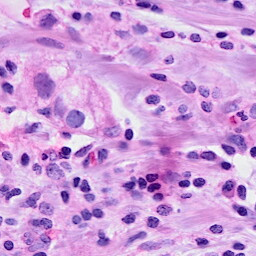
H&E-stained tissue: Breast